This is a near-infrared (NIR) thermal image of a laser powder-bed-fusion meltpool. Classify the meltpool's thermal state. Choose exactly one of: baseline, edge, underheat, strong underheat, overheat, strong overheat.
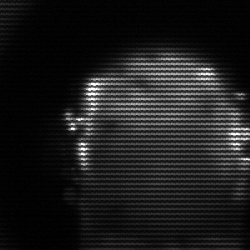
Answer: baseline